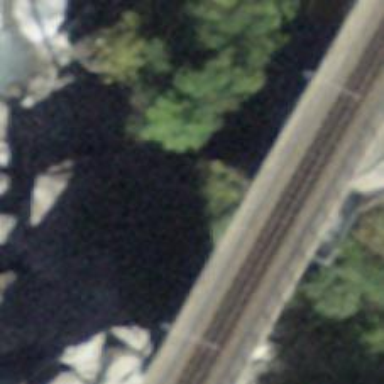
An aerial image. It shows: Path on bridge with excellent trail visibility. The bridge surface is made of metal grid.